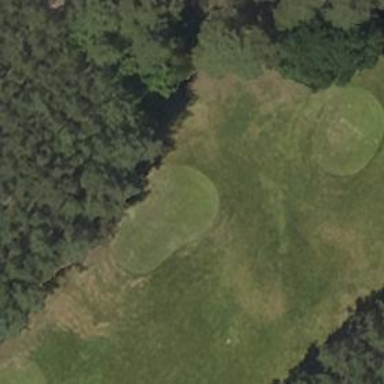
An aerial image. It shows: Golf tee.